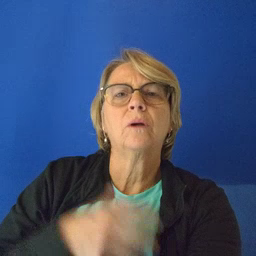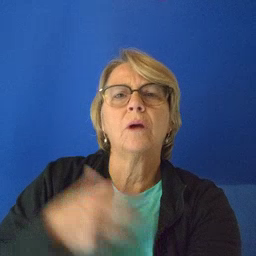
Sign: after